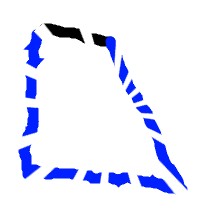
Shape: trapezoid